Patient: sex M, age 60
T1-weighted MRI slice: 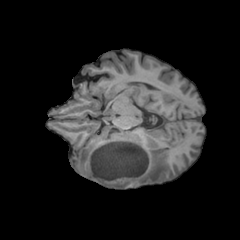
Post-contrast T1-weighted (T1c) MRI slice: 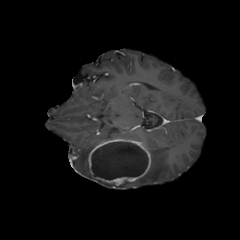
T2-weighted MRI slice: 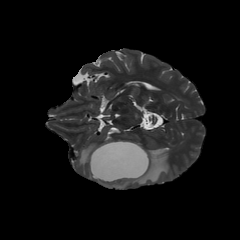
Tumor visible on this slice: yes
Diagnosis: Glioblastoma, IDH-wildtype
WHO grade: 4